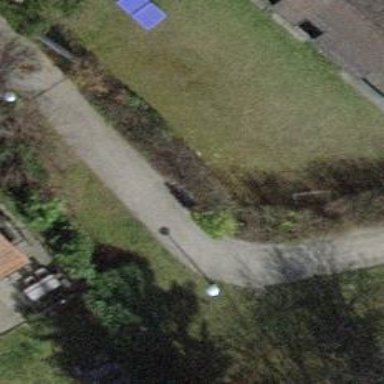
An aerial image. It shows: Brown bench.